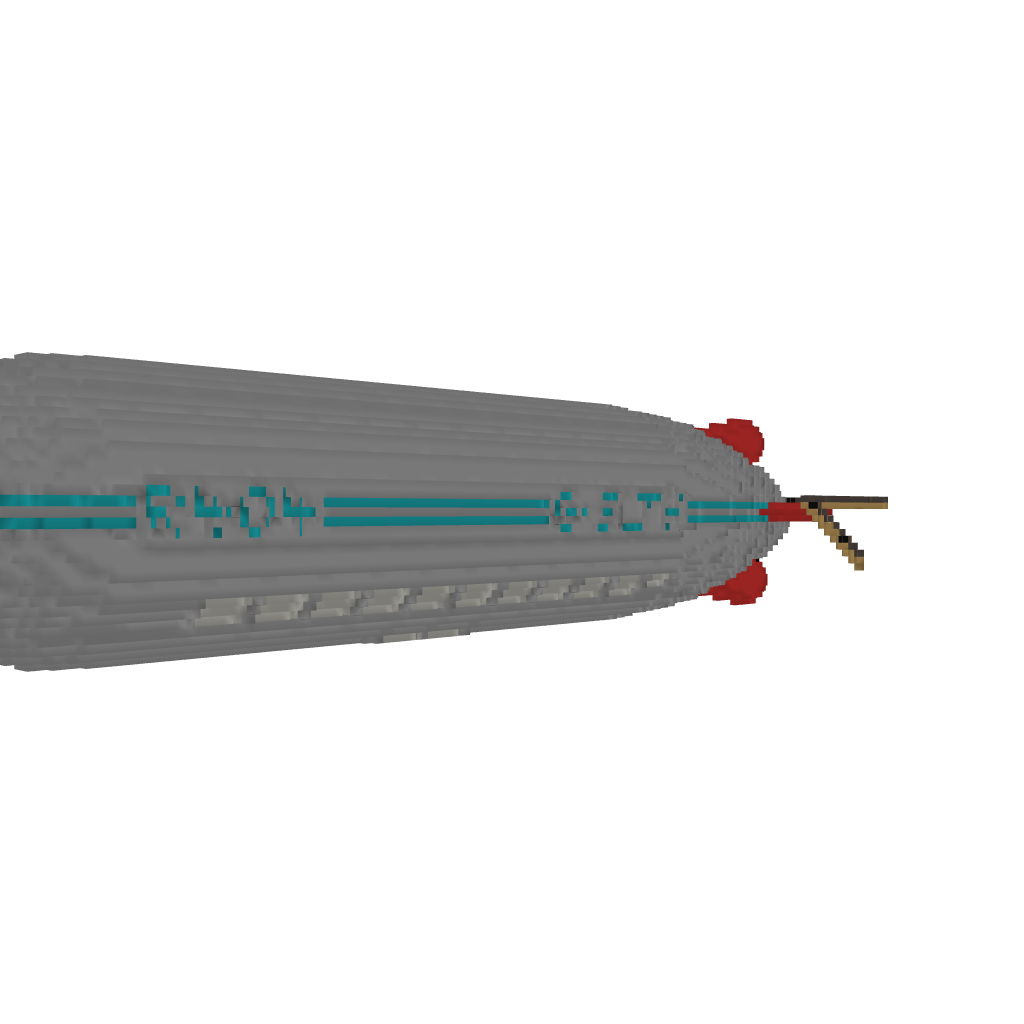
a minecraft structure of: Airship with guest rooms